Question: I am new to CSS. I am trying to align my divs. The first div has two inner divs with one on left and another on right like two tds of the same tr and then the subsequent three divs are all one below another. i.e. 4 below 3 below 2 below 1.
Fifth sixth seventh divs are to be display below first / second / third divs and are mutually exclusive, i can manage that in jquery. But I tried my best but could not get them to align properly.
I used block for all divs excluding the two inner divs in the first div which i used inline-block. Please find below the HTML markup and the image showing what i get with the styles.

'''
<div>
<div style="float: left; display: inline;">
First Left
</div>
<div style="float: right; display: inline;">
First Right
</div>
</div>
<div>
<div>
Second
</div>
</div>
<div>
<div>
Third
</div>
</div>
<div>
<div>
Forth
</div>
</div>
<div>
<div>
Fifth - Additional section either with First / Second / Third
</div>
</div>
<div>
<div>
Sixth - Additional section either with First / Second / Third
</div>
</div>
<div>
<div>
Sevent - Additional section either with First / Second / Third
</div>
</div>
'''
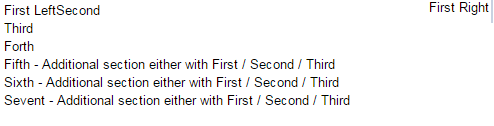
Answer: You need to clear your float:
'''
<div style="clear:both;">
<div>
Second
</div>
</div>
'''
Jsfiddle: <URL>